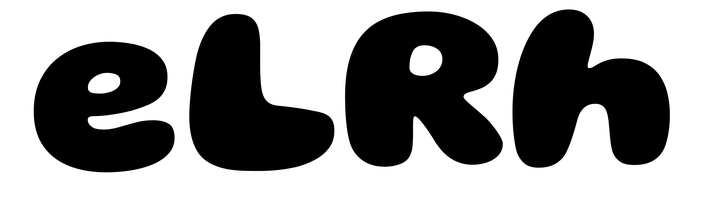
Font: Gluten_ExtraBold